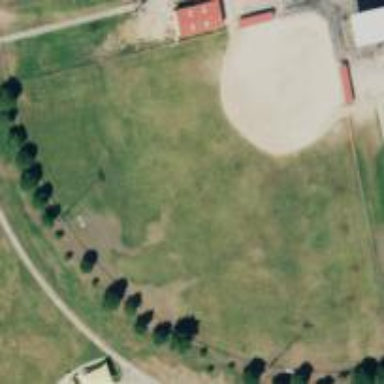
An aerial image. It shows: Baseball pitch for leisure land.